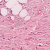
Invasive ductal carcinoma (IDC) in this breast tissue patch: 1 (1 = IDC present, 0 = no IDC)